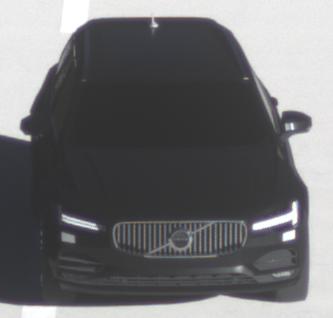
Make: Volvo
Model: V90
Detailed model: -
Model produced from: 2016
Model produced until: 2020
Doors: 5
Color: black
Road condition: dry road
Daytime: morning or afternoon
Contrast: high contrast